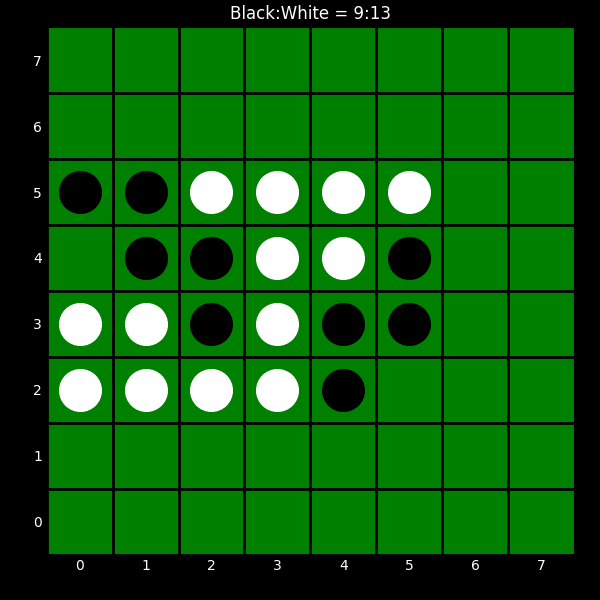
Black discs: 9
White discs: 13